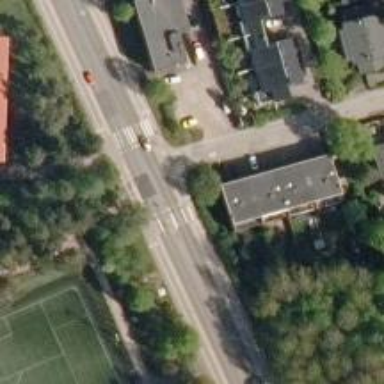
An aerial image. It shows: Marked road crossing with pedestrian island.